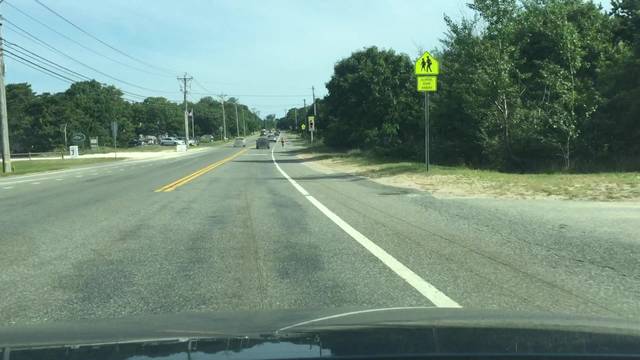
Region: United States
Coordinates: 42.016, -70.072